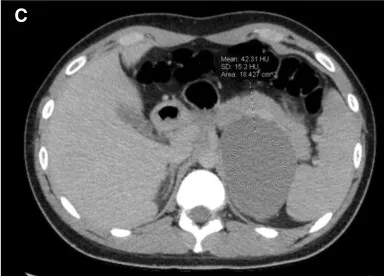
Post-contrast delayed phase. CT images demonstrating a nonenhancing, homogenous, well-circumscribed, thin-walled cystic mass. The lesion shows a central attenuation of 41 HU in the pre-contrast CT image, 44 HU in the post-contrast late arterial phase CT image, and 43 HU in the post-contrast delayed phase CT image.
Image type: radiology (ct)